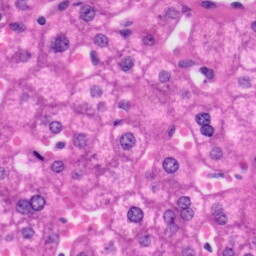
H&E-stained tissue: Liver